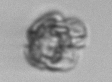
Label: Karenia